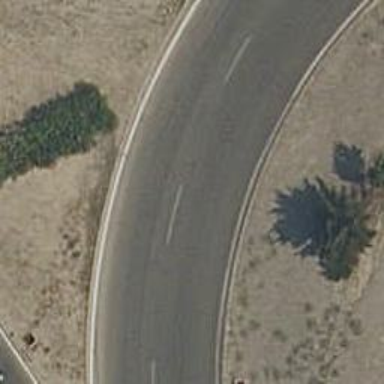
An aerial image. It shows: Secondary road around roundabout.